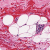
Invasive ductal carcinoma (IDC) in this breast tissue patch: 0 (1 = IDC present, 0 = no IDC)